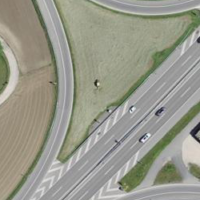
EUNIS habitat code: 57
Species observed at this site:
Fagopyrum esculentum